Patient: sex M, age 56
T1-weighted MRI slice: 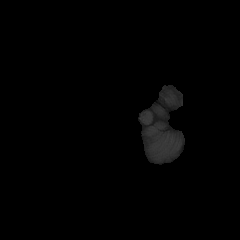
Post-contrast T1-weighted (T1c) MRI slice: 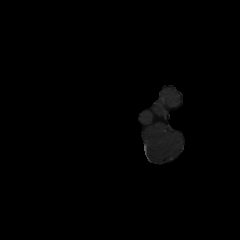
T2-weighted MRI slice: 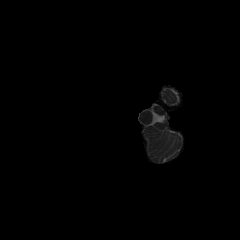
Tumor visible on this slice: no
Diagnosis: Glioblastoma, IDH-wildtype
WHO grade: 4